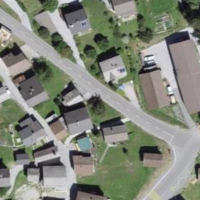
EUNIS habitat code: 54
Species observed at this site:
Galeopsis tetrahit